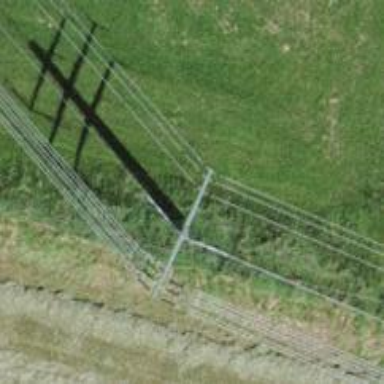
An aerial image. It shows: Power tower.